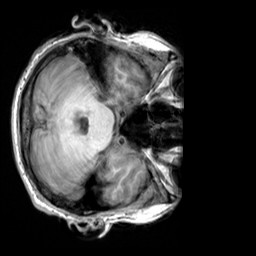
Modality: T1w
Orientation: axial
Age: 32
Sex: male
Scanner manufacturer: siemens
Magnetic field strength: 3 T
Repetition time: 2.3 s
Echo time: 0.00303 s